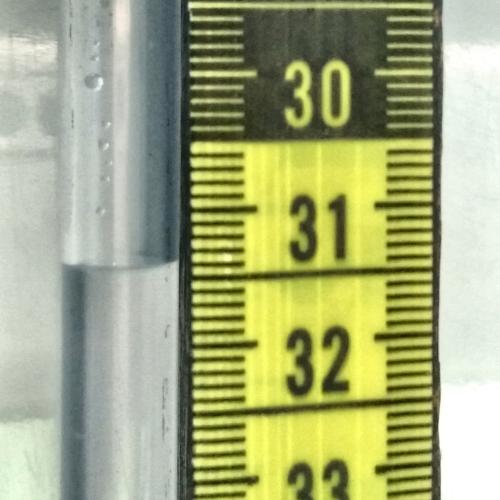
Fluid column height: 31.4 cm